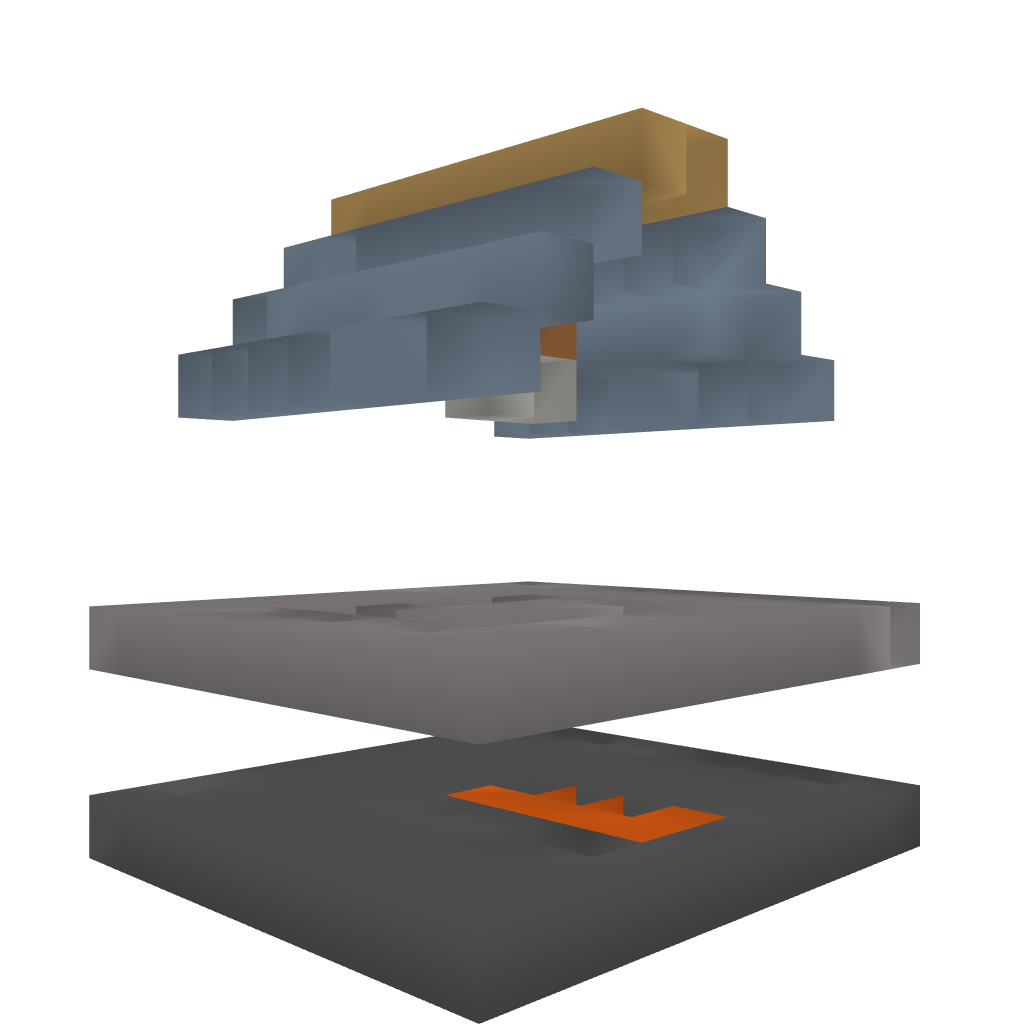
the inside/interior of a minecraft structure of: Trap For Curious!